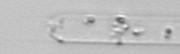
Label: Cerataulina_pelagica